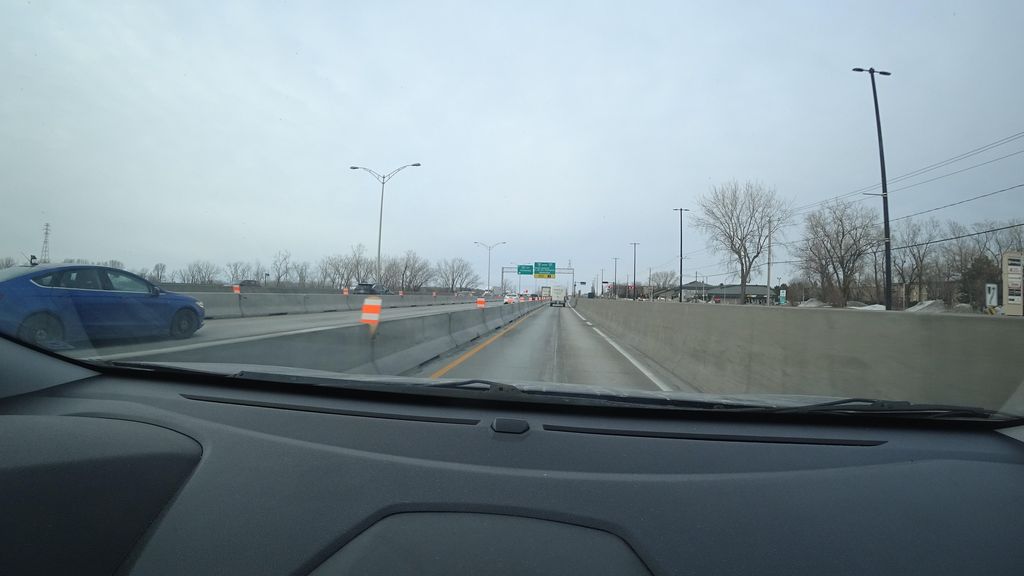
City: montreal